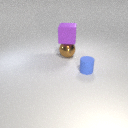
small blue rubber cylinder in front of large brown metal sphere